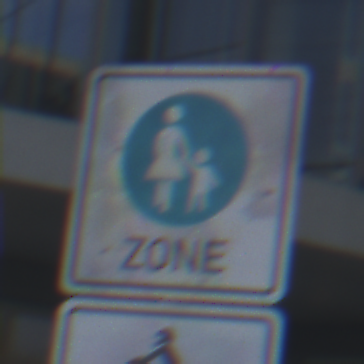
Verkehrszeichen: BeginnFussgaengerzone
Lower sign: EinspurigeFahrzeugeFrei3
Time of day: SunriseSunset
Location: Outdoor (Urban)
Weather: PartlyCloudy
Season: NotSpecified
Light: Natural